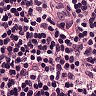
Metastatic tissue present: no